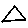
Label: triangle